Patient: sex M, age 63
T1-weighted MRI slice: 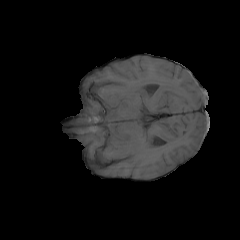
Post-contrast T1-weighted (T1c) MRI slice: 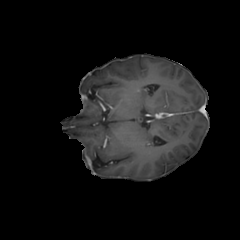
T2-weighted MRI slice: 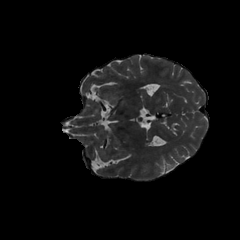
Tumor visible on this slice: no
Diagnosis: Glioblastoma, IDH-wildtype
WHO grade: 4